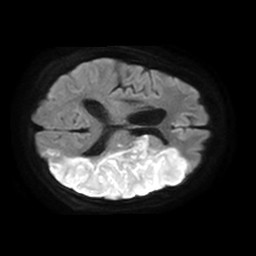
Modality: TRACE
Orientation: axial
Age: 51
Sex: female
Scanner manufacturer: philips
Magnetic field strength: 1.5 T
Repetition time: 3.406 s
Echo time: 0.06922 s